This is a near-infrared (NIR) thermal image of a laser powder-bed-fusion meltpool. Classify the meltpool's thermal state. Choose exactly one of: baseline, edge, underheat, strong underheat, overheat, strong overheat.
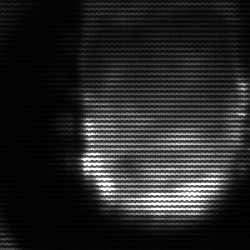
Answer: baseline